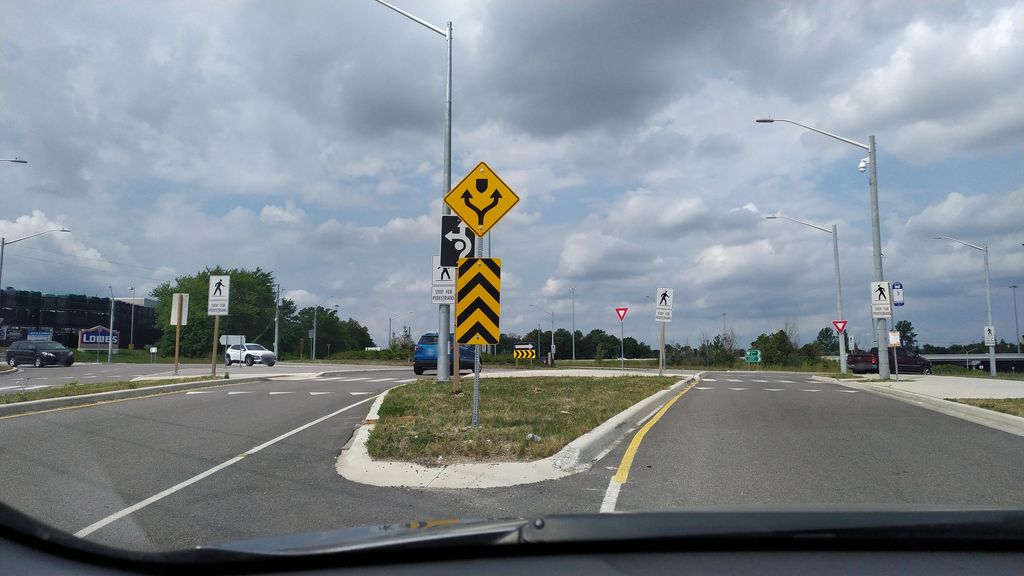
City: kitchener-waterloo